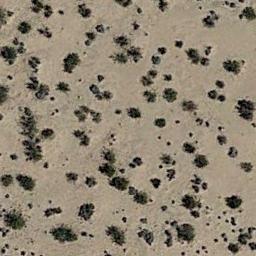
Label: chaparral